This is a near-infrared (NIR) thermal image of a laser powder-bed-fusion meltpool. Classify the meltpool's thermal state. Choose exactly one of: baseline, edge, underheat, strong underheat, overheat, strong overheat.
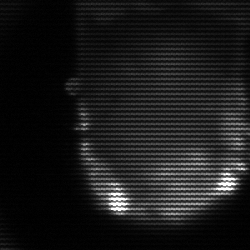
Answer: baseline